Question: I have a problem with layout which won't stretch within high resolution like 1024x600.
As root layout I use RelativeLayout with following style:
'''
<style name="DefaultLayout">
<item name="android:layout_width">fill_parent</item>
<item name="android:layout_height">fill_parent</item>
</style>
'''
I want to stretch layout to any screen resolution but on emulator with high resolution it looks like this:

If it's important I didn't use images with fixed size, header and footer it's a 1px vertical line which duplicates horizontally and the list items implemented as shapes... so there is no point where it may took some fixed size... maybe I am checking this in a wrong way... Actually I didn't figured out what is the problem
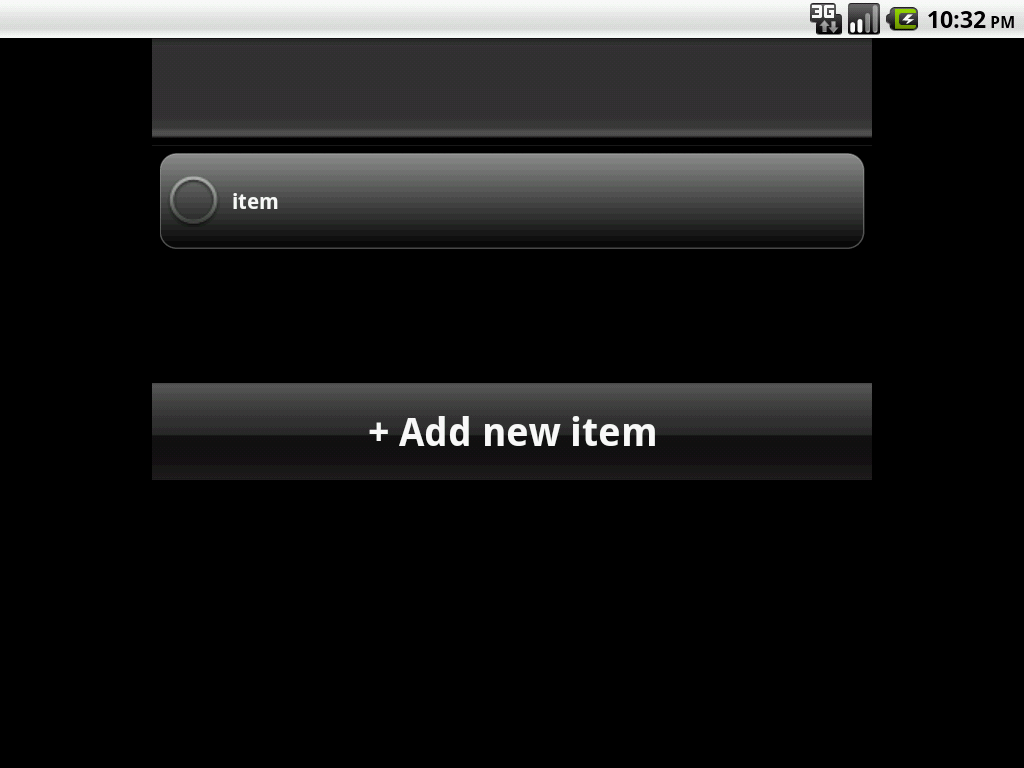
Answer: Most likely you have not added proper screen support attributes in your AndroidManifest and the application as a whole is being scaled to part of the screen.
Read these
<URL>
<URL>